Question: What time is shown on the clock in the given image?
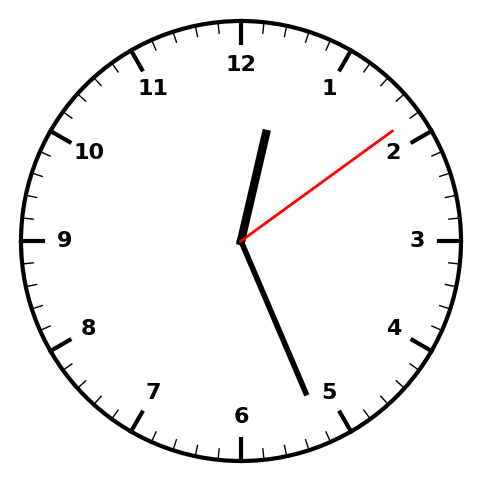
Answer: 12:26:09